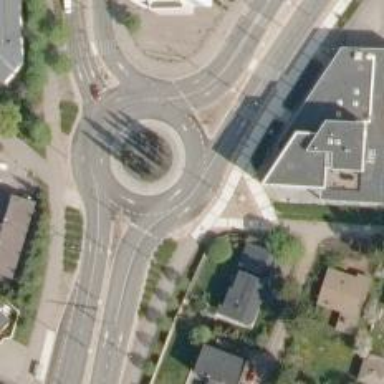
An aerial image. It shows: Secondary road made of asphalt leading to roundabout.